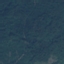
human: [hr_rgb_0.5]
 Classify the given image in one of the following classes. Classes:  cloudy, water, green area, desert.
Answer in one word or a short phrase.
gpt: green area